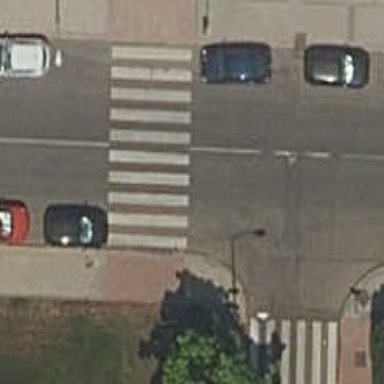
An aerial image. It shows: Uncontrolled road crossing.